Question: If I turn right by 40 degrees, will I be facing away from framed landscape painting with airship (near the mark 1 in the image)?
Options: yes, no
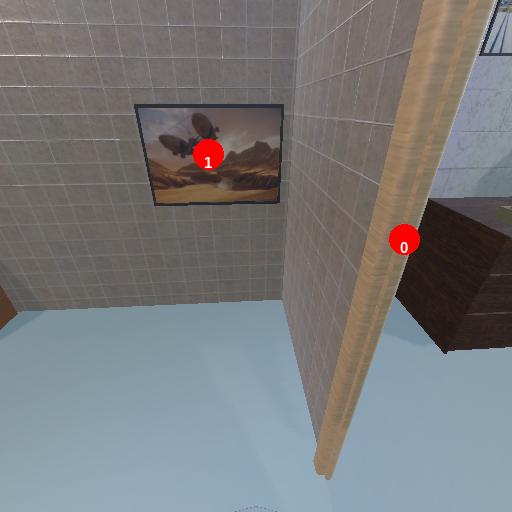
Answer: yes